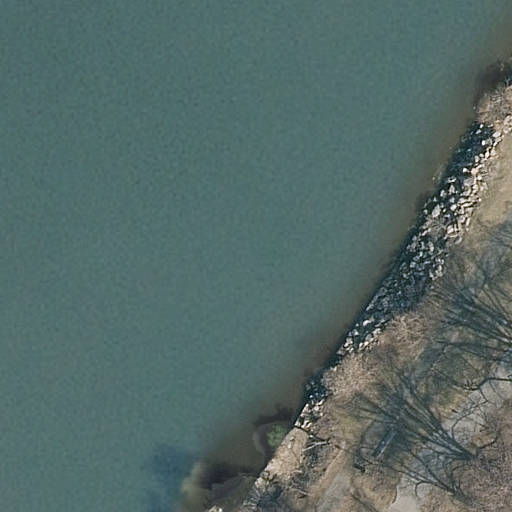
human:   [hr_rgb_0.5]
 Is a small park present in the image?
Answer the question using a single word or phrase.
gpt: no

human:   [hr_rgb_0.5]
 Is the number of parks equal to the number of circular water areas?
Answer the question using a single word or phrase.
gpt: no

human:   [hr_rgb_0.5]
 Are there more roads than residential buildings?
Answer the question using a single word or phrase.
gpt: yes

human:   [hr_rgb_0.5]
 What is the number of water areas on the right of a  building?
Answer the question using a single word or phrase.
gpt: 0

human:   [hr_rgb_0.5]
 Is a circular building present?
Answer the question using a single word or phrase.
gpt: no

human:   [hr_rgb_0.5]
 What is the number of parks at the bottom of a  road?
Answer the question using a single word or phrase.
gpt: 1

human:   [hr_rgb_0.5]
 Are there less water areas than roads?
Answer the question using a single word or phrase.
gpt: yes

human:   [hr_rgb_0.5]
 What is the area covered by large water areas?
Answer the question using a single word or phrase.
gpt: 8232m2

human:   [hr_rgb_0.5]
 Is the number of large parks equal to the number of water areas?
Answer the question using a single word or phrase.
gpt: yes

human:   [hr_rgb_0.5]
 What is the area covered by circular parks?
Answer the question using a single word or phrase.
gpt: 0m2

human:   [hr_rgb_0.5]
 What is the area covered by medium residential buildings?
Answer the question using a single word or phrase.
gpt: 0m2

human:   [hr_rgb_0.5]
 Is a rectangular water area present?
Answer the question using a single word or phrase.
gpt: yes

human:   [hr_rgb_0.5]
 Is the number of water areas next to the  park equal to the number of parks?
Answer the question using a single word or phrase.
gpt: yes

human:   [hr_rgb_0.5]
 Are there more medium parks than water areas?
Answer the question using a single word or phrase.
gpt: no

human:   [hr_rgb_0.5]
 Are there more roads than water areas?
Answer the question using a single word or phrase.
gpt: yes

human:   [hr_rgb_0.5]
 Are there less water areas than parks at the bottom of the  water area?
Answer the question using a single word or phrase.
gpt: no

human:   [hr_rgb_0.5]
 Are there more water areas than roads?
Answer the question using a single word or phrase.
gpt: no

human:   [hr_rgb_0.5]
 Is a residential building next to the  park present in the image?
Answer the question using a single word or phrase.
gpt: no

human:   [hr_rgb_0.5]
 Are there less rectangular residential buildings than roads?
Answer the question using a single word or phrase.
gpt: yes

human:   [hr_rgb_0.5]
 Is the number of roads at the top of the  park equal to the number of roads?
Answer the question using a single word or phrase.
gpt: yes

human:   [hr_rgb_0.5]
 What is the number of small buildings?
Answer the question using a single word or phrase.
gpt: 0

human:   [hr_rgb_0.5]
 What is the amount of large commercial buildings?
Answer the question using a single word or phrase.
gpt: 0

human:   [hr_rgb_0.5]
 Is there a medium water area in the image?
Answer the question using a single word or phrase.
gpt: no

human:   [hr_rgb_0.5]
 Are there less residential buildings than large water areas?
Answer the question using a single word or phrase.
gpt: yes

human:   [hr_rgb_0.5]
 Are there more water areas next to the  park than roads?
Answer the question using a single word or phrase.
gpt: no

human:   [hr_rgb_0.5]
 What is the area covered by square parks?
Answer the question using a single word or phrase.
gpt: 0m2

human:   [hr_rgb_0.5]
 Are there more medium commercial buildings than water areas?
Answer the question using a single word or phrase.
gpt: no

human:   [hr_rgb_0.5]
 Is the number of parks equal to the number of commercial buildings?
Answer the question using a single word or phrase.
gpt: no

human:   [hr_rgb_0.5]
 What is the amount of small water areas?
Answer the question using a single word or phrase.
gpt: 0

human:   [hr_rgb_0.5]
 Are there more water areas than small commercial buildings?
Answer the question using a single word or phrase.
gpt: yes

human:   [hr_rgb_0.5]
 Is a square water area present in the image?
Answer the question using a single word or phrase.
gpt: no

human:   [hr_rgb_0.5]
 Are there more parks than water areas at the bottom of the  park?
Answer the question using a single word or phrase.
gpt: yes

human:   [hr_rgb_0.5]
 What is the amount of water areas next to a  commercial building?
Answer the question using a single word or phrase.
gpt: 0

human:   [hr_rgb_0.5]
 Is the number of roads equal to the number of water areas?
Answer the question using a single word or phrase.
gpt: no

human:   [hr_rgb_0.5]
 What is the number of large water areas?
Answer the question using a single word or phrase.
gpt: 1

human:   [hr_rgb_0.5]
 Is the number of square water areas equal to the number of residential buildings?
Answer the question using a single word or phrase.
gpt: yes